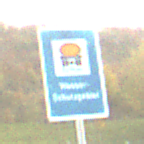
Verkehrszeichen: Wasserschutzgebiet
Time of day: SunriseSunset
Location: Outdoor (Nature)
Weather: PartlyCloudy
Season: NotSpecified
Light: Natural